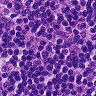
Metastatic tissue present: yes